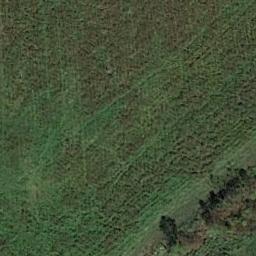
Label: meadow